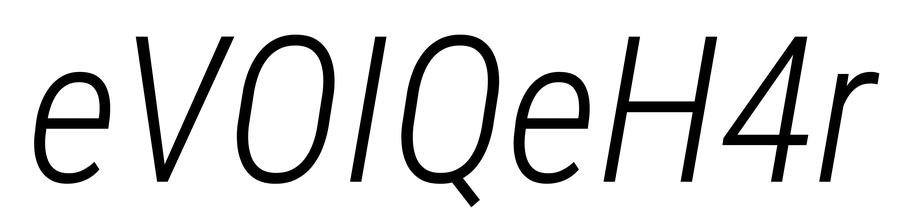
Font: Roboto-Italic_Condensed_Light_Italic